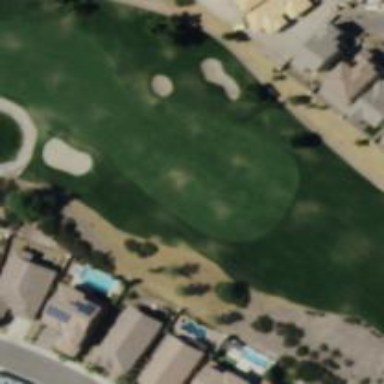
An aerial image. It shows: View of golf hole.